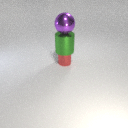
small red metal cylinder below large green metal cylinder